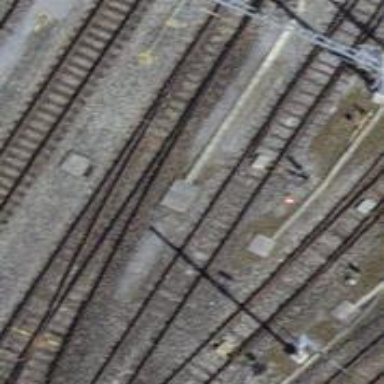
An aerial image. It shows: Railway switch.